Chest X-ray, PA view. Patient: 31 years old, sex F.
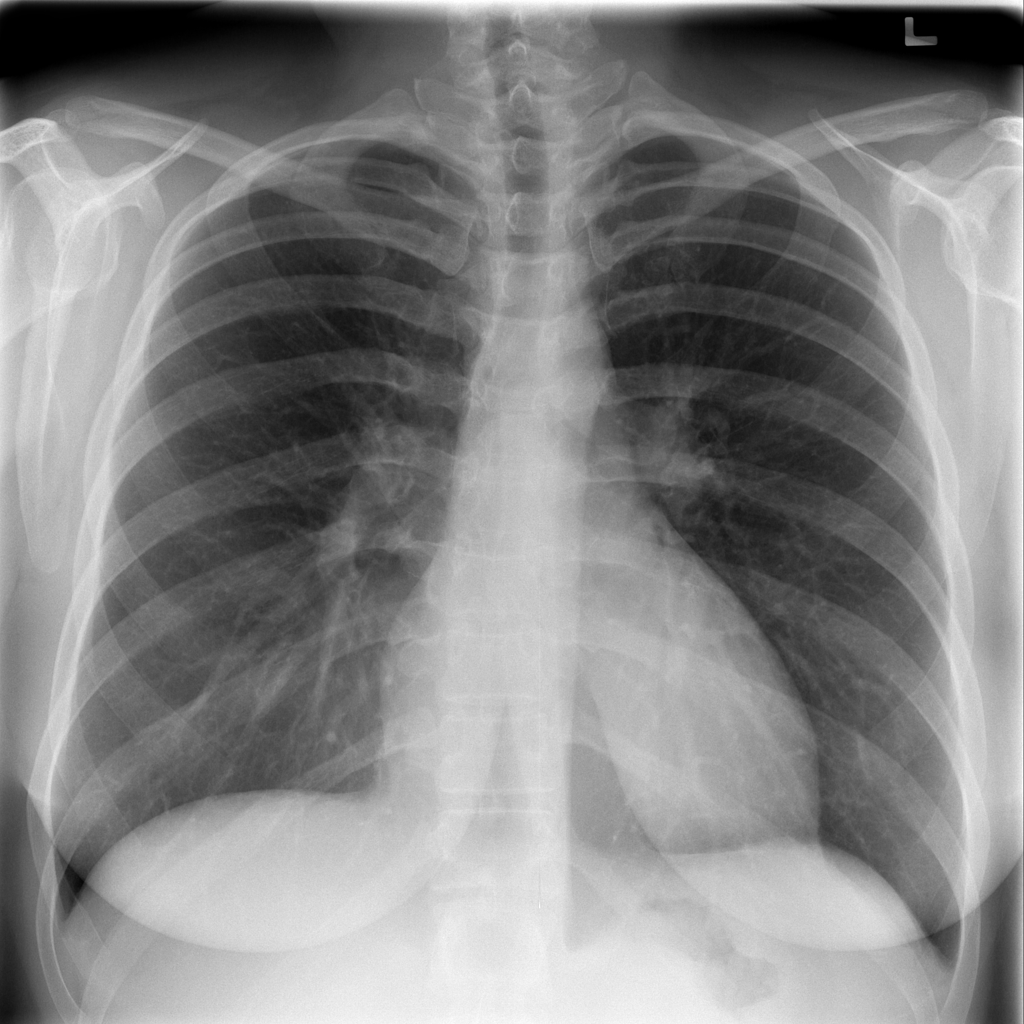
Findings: No Finding